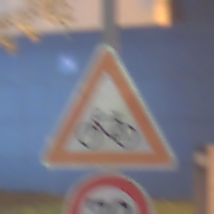
Verkehrszeichen: RadverkehrRechts
Zusatzzeichen unten: Geschwindigkeit70
Umgebung: Outdoor, Urban
Tageszeit: Night
Wetter: PartlyCloudy
Licht: Artificial
Jahreszeit: NotSpecified
Kontrast: HighContrast